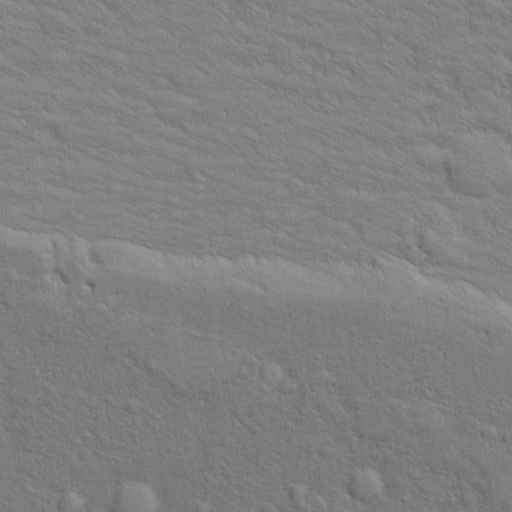
Classes present: Background